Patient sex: F
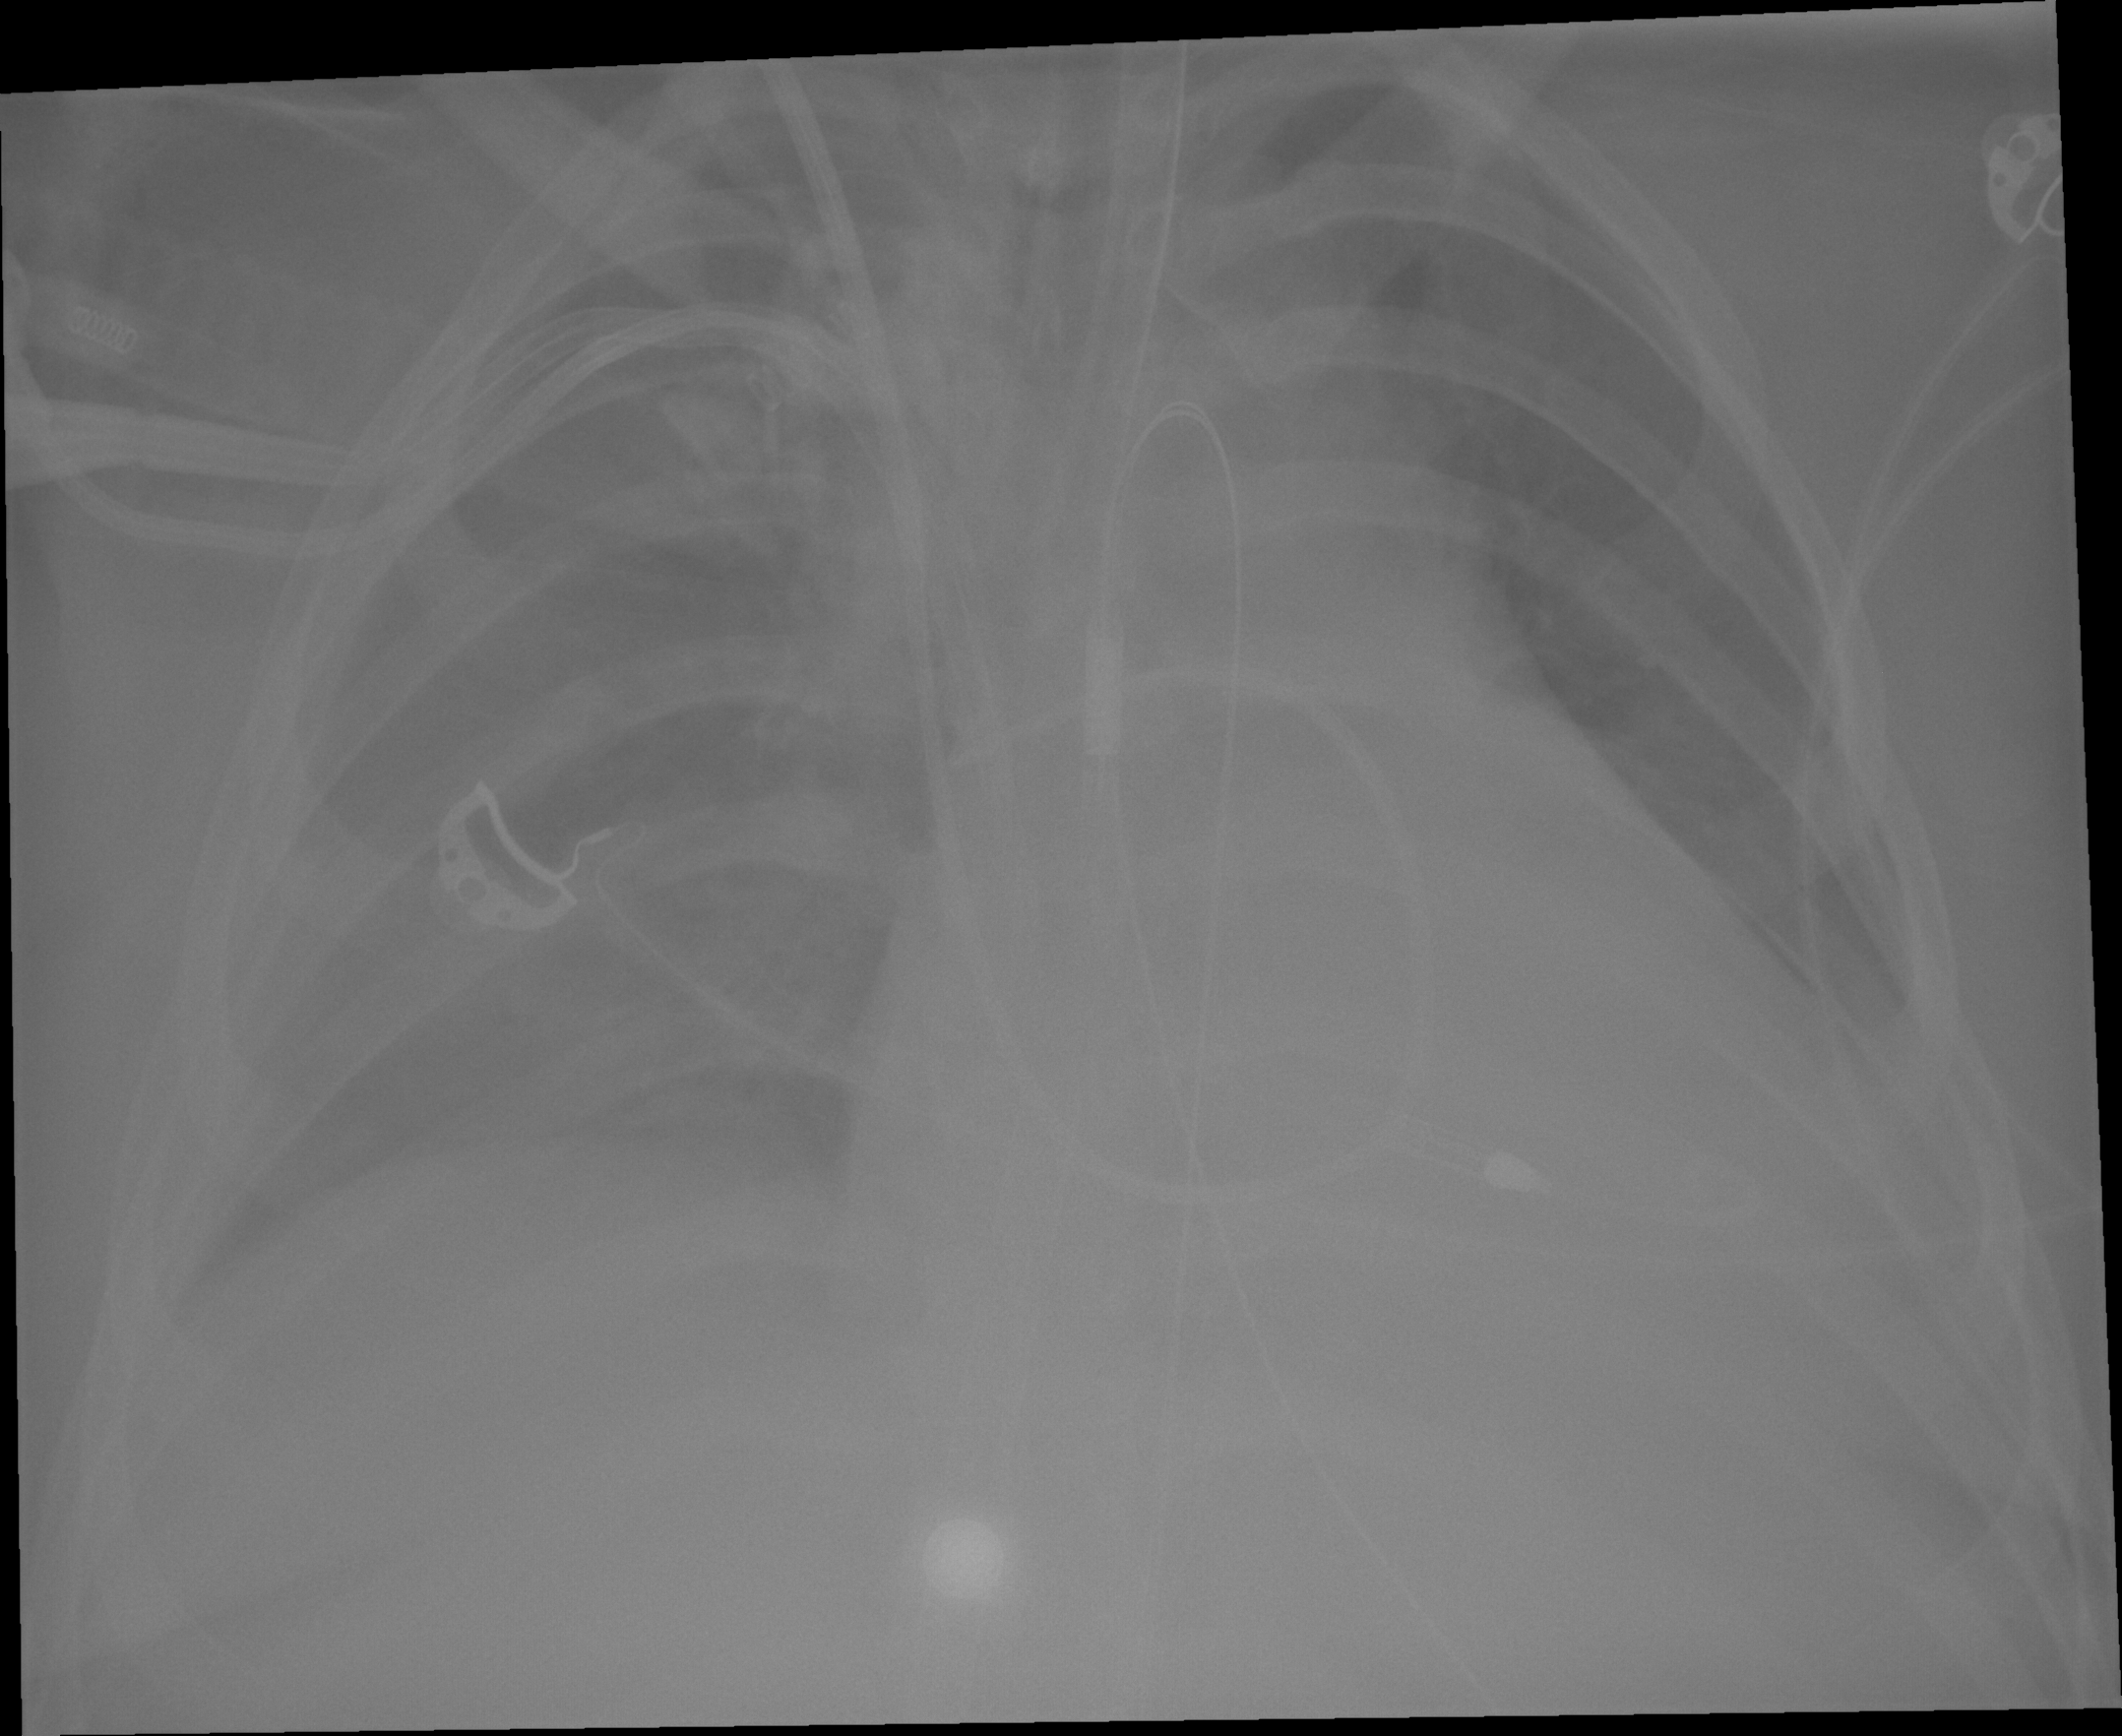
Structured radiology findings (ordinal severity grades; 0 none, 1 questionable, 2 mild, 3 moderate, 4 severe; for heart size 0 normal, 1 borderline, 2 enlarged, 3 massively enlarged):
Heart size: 2
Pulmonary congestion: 2
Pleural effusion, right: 0
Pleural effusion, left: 0
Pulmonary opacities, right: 2
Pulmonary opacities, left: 0
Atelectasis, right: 3
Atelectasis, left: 0